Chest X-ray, AP view. Patient: 67 years old, sex F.
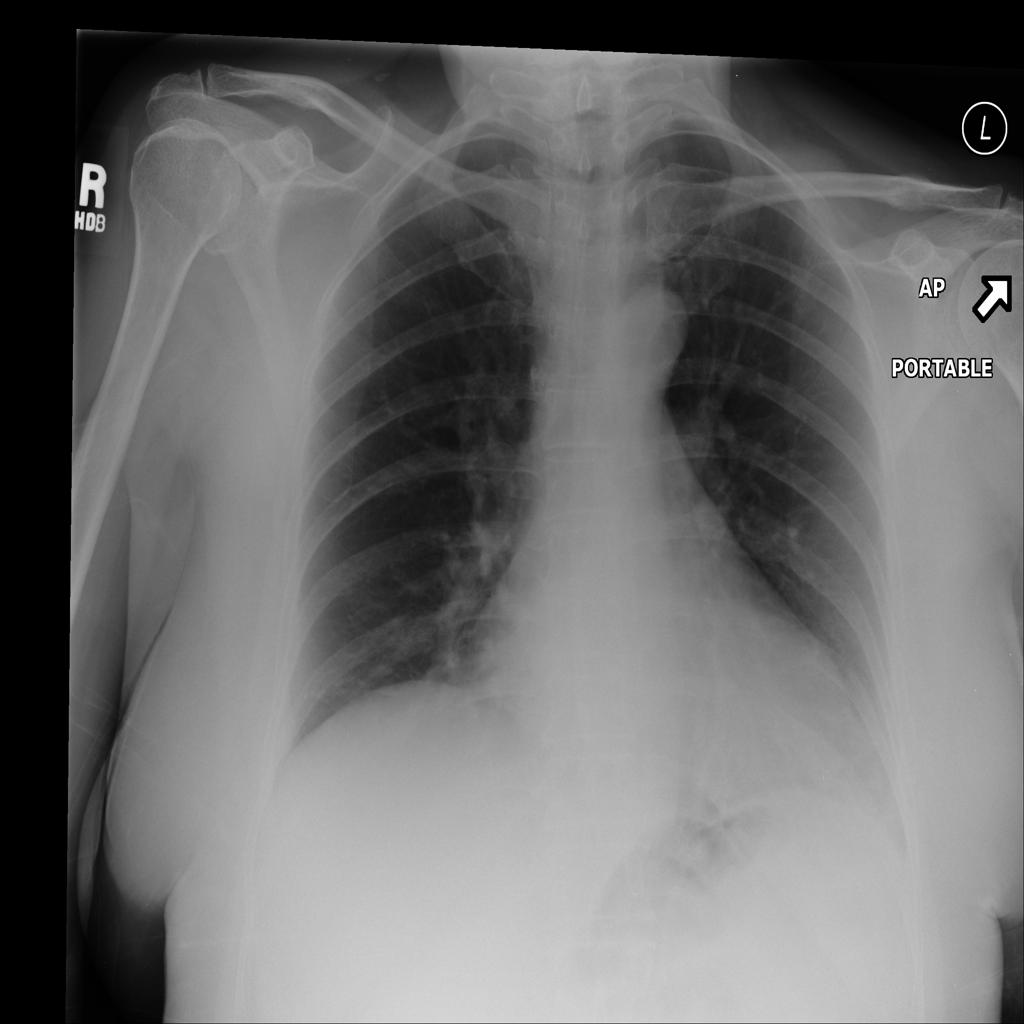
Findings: No Finding